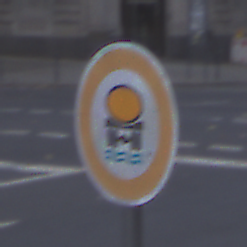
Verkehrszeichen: VerbotFahrzeugeWassergefaehrdenderLadung
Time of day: SunriseSunset
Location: Outdoor (Urban)
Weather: PartlyCloudy
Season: NotSpecified
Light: Natural